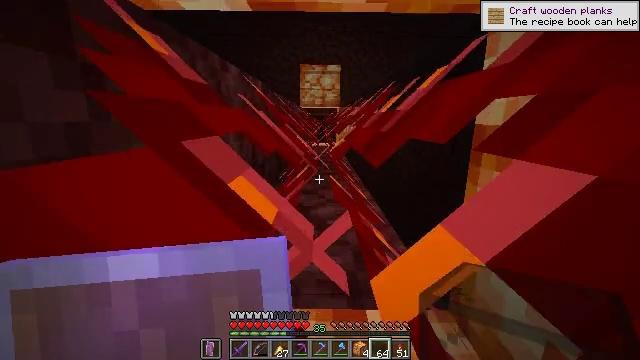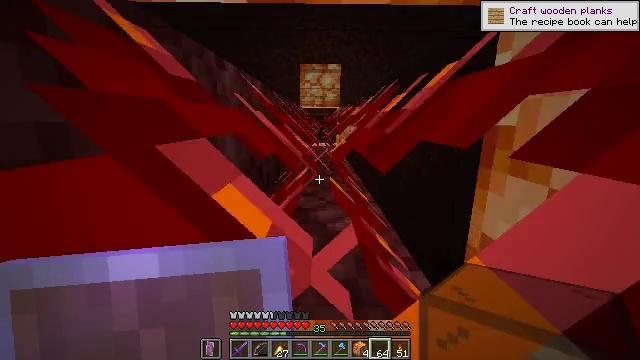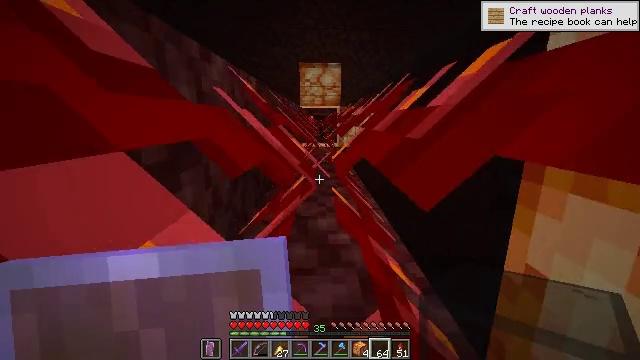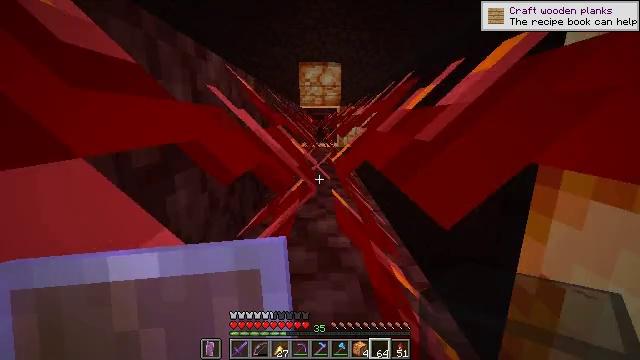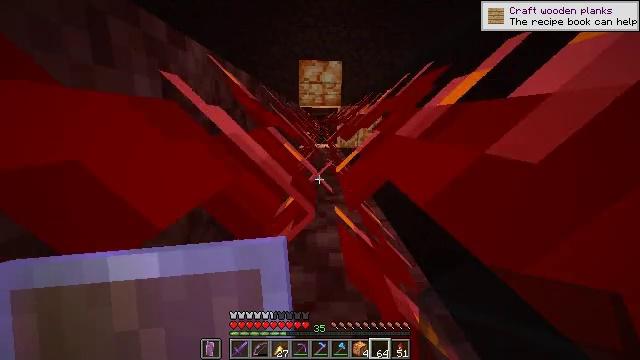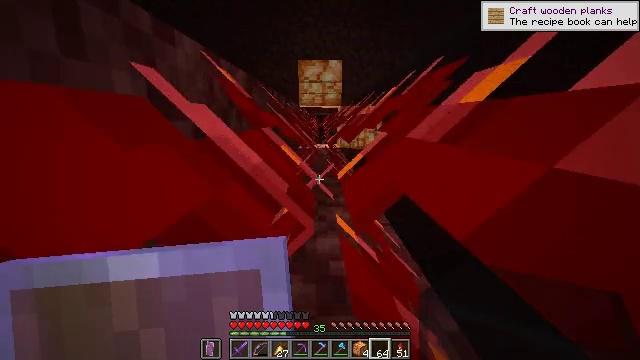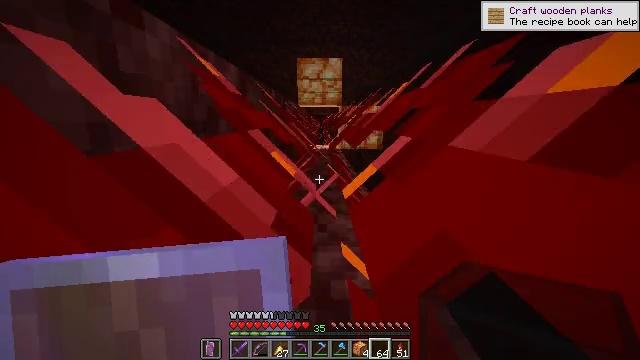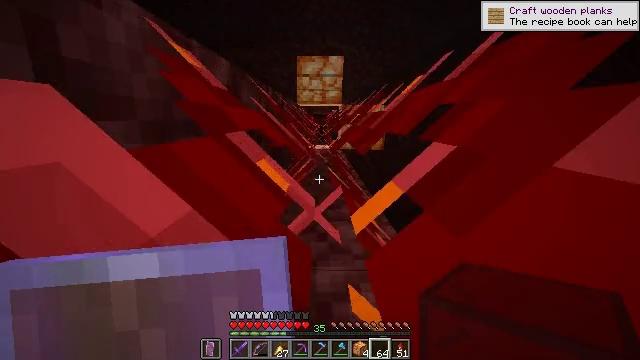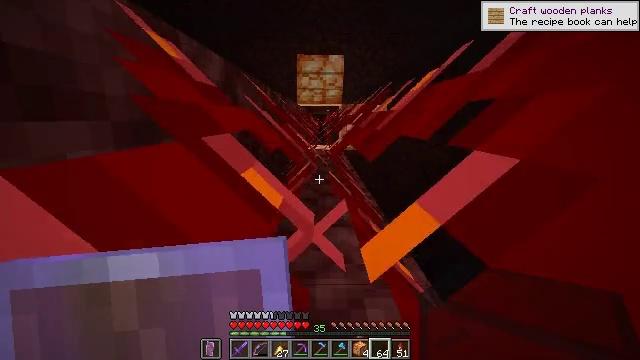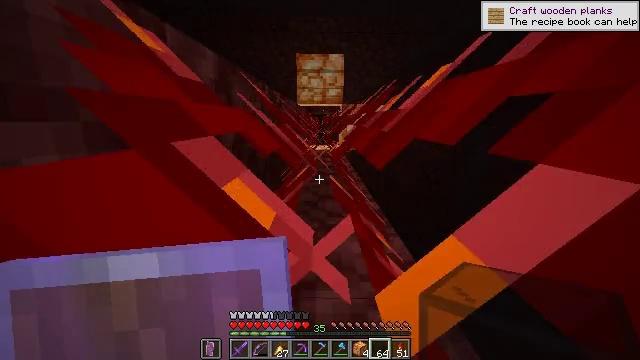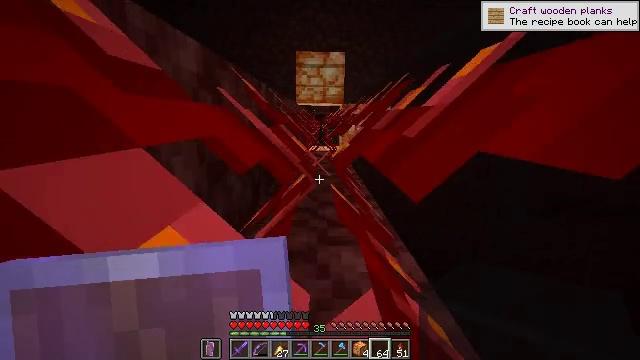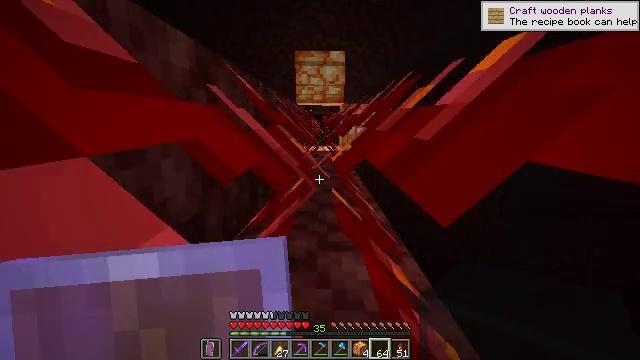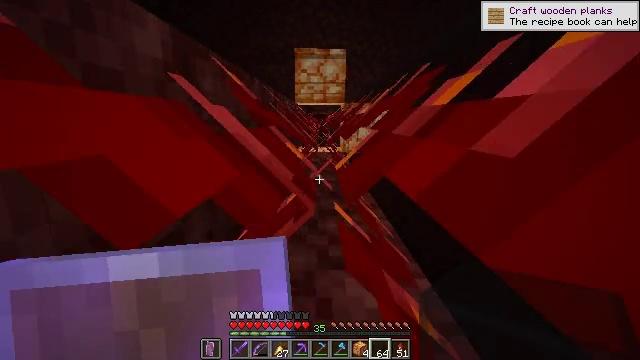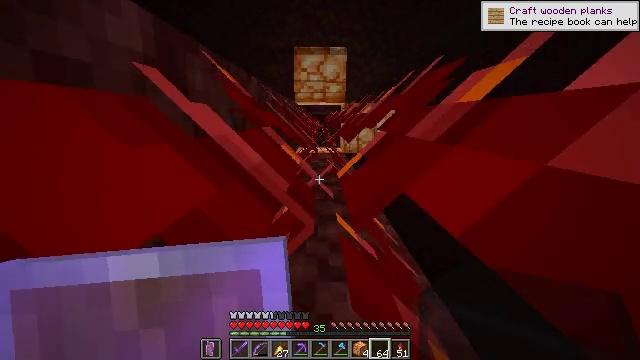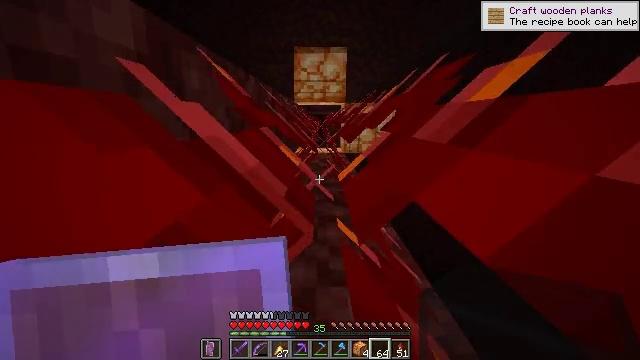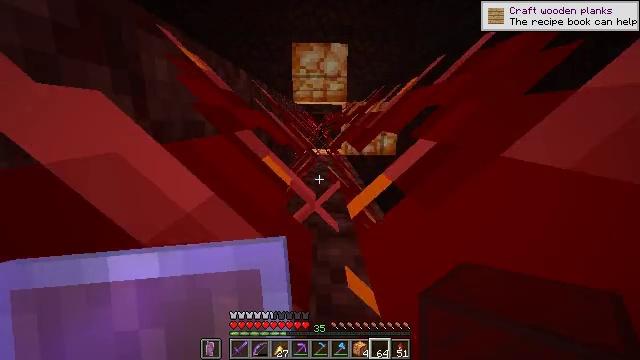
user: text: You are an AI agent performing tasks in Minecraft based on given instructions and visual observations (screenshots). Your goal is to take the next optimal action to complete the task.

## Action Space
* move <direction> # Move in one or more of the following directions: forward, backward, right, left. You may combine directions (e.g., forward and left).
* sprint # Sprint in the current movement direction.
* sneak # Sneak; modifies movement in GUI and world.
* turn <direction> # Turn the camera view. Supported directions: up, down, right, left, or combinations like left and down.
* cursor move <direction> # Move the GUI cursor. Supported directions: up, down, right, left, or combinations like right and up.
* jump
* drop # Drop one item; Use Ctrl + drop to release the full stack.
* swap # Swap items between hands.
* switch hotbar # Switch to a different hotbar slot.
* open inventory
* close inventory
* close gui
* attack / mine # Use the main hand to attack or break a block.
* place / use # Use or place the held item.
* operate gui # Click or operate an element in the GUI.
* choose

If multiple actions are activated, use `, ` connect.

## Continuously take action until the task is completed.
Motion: motion action
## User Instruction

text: Mine blackstone blocks.
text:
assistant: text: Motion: jump
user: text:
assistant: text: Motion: jump
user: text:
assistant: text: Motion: jump
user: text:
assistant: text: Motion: jump
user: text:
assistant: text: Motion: jump
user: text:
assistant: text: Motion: jump
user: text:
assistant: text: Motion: jump
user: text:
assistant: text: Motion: jump
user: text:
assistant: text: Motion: jump
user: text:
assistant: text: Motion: jump
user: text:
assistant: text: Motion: jump
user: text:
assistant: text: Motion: jump
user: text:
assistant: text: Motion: jump
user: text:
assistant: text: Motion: jump
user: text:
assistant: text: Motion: jump
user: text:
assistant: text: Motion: jump
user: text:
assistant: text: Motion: jump
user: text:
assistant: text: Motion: jump
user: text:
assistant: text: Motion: jump
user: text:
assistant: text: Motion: jump
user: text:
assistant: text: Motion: jump
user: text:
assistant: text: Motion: jump
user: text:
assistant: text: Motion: jump
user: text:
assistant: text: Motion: jump
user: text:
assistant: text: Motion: jump
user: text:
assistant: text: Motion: jump
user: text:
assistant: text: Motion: jump
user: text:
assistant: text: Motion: jump
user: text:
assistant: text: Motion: jump
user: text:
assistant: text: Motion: jump